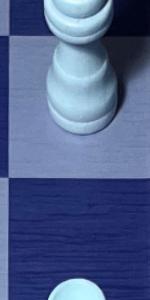
Label: Empty